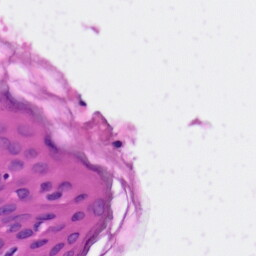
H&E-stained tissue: Skin